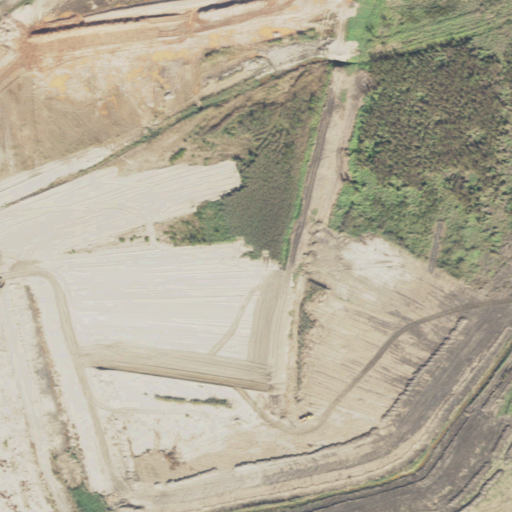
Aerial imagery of plain(s) in Pennsylvania named Mud Island containing herbaceous wetlands and woody wetlands